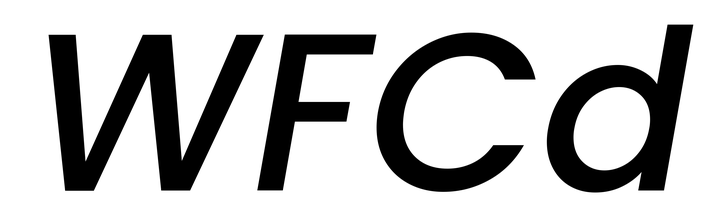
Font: Poppins-MediumItalic